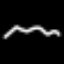
Label: squiggle